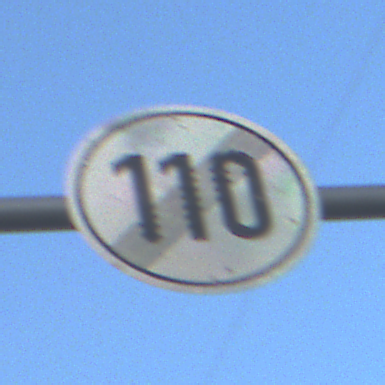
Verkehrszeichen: EndeGeschwindigkeit110
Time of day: Dawn
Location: Outdoor (Nature)
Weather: Clear
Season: NotSpecified
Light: Natural